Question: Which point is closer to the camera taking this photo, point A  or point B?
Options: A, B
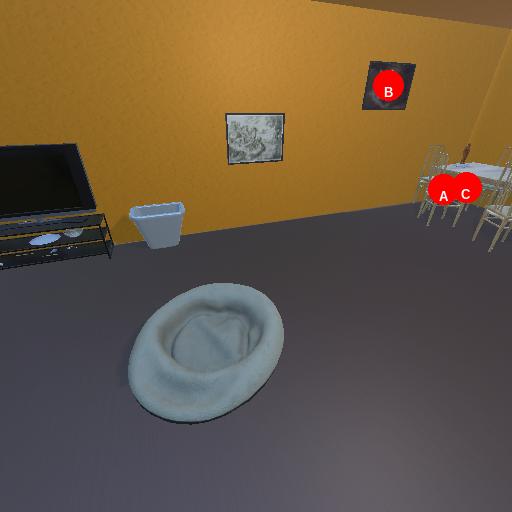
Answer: A